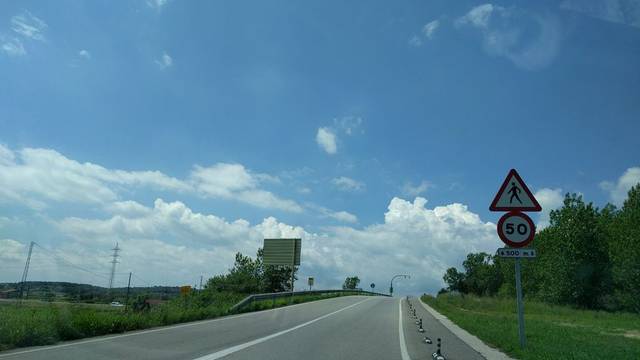
Region: Spain
Coordinates: 41.965, 2.782